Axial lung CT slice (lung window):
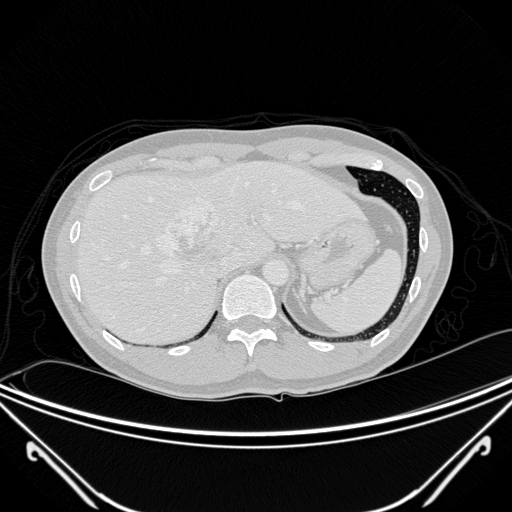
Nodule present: no